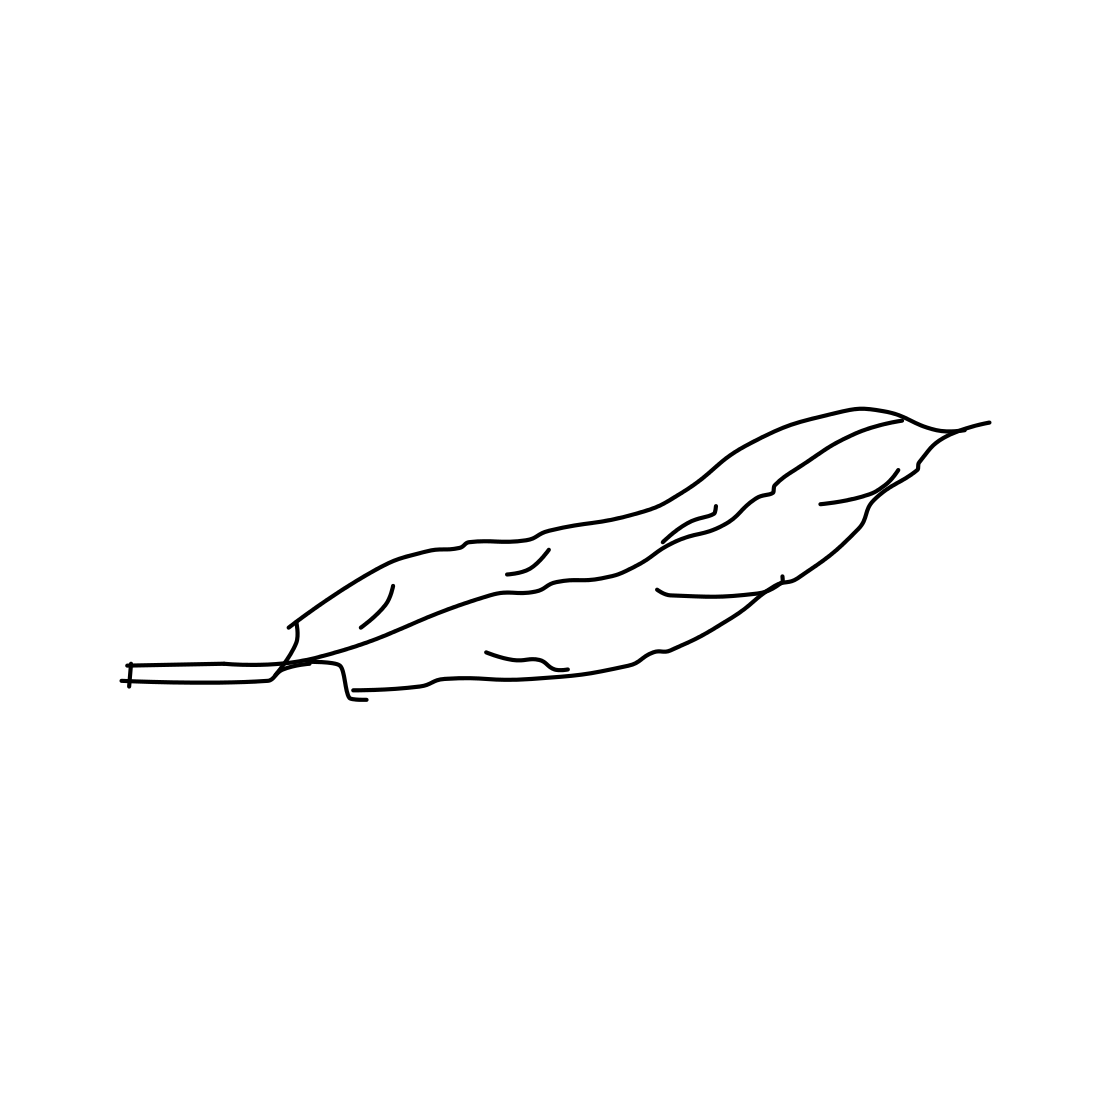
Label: feather